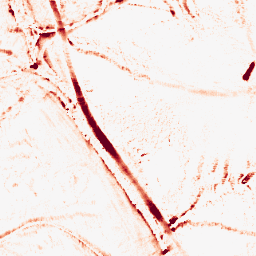
Category: morphological
Decomposition family: morphological_ellipse
Decomposition parameters: operation: opening
width: 10
height: 10
Upsampling method: sinc_blackman
Upsampling parameters: scale: 4
kernel_size: 8
Upsampling scale: 4